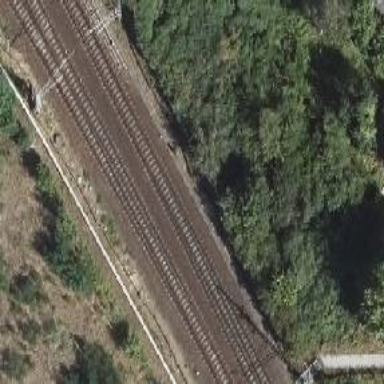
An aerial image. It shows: Railway junction.